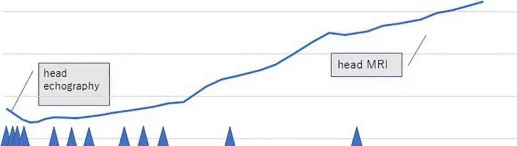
Chart of clinical condition of the patient.
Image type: chart (chart)